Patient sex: M
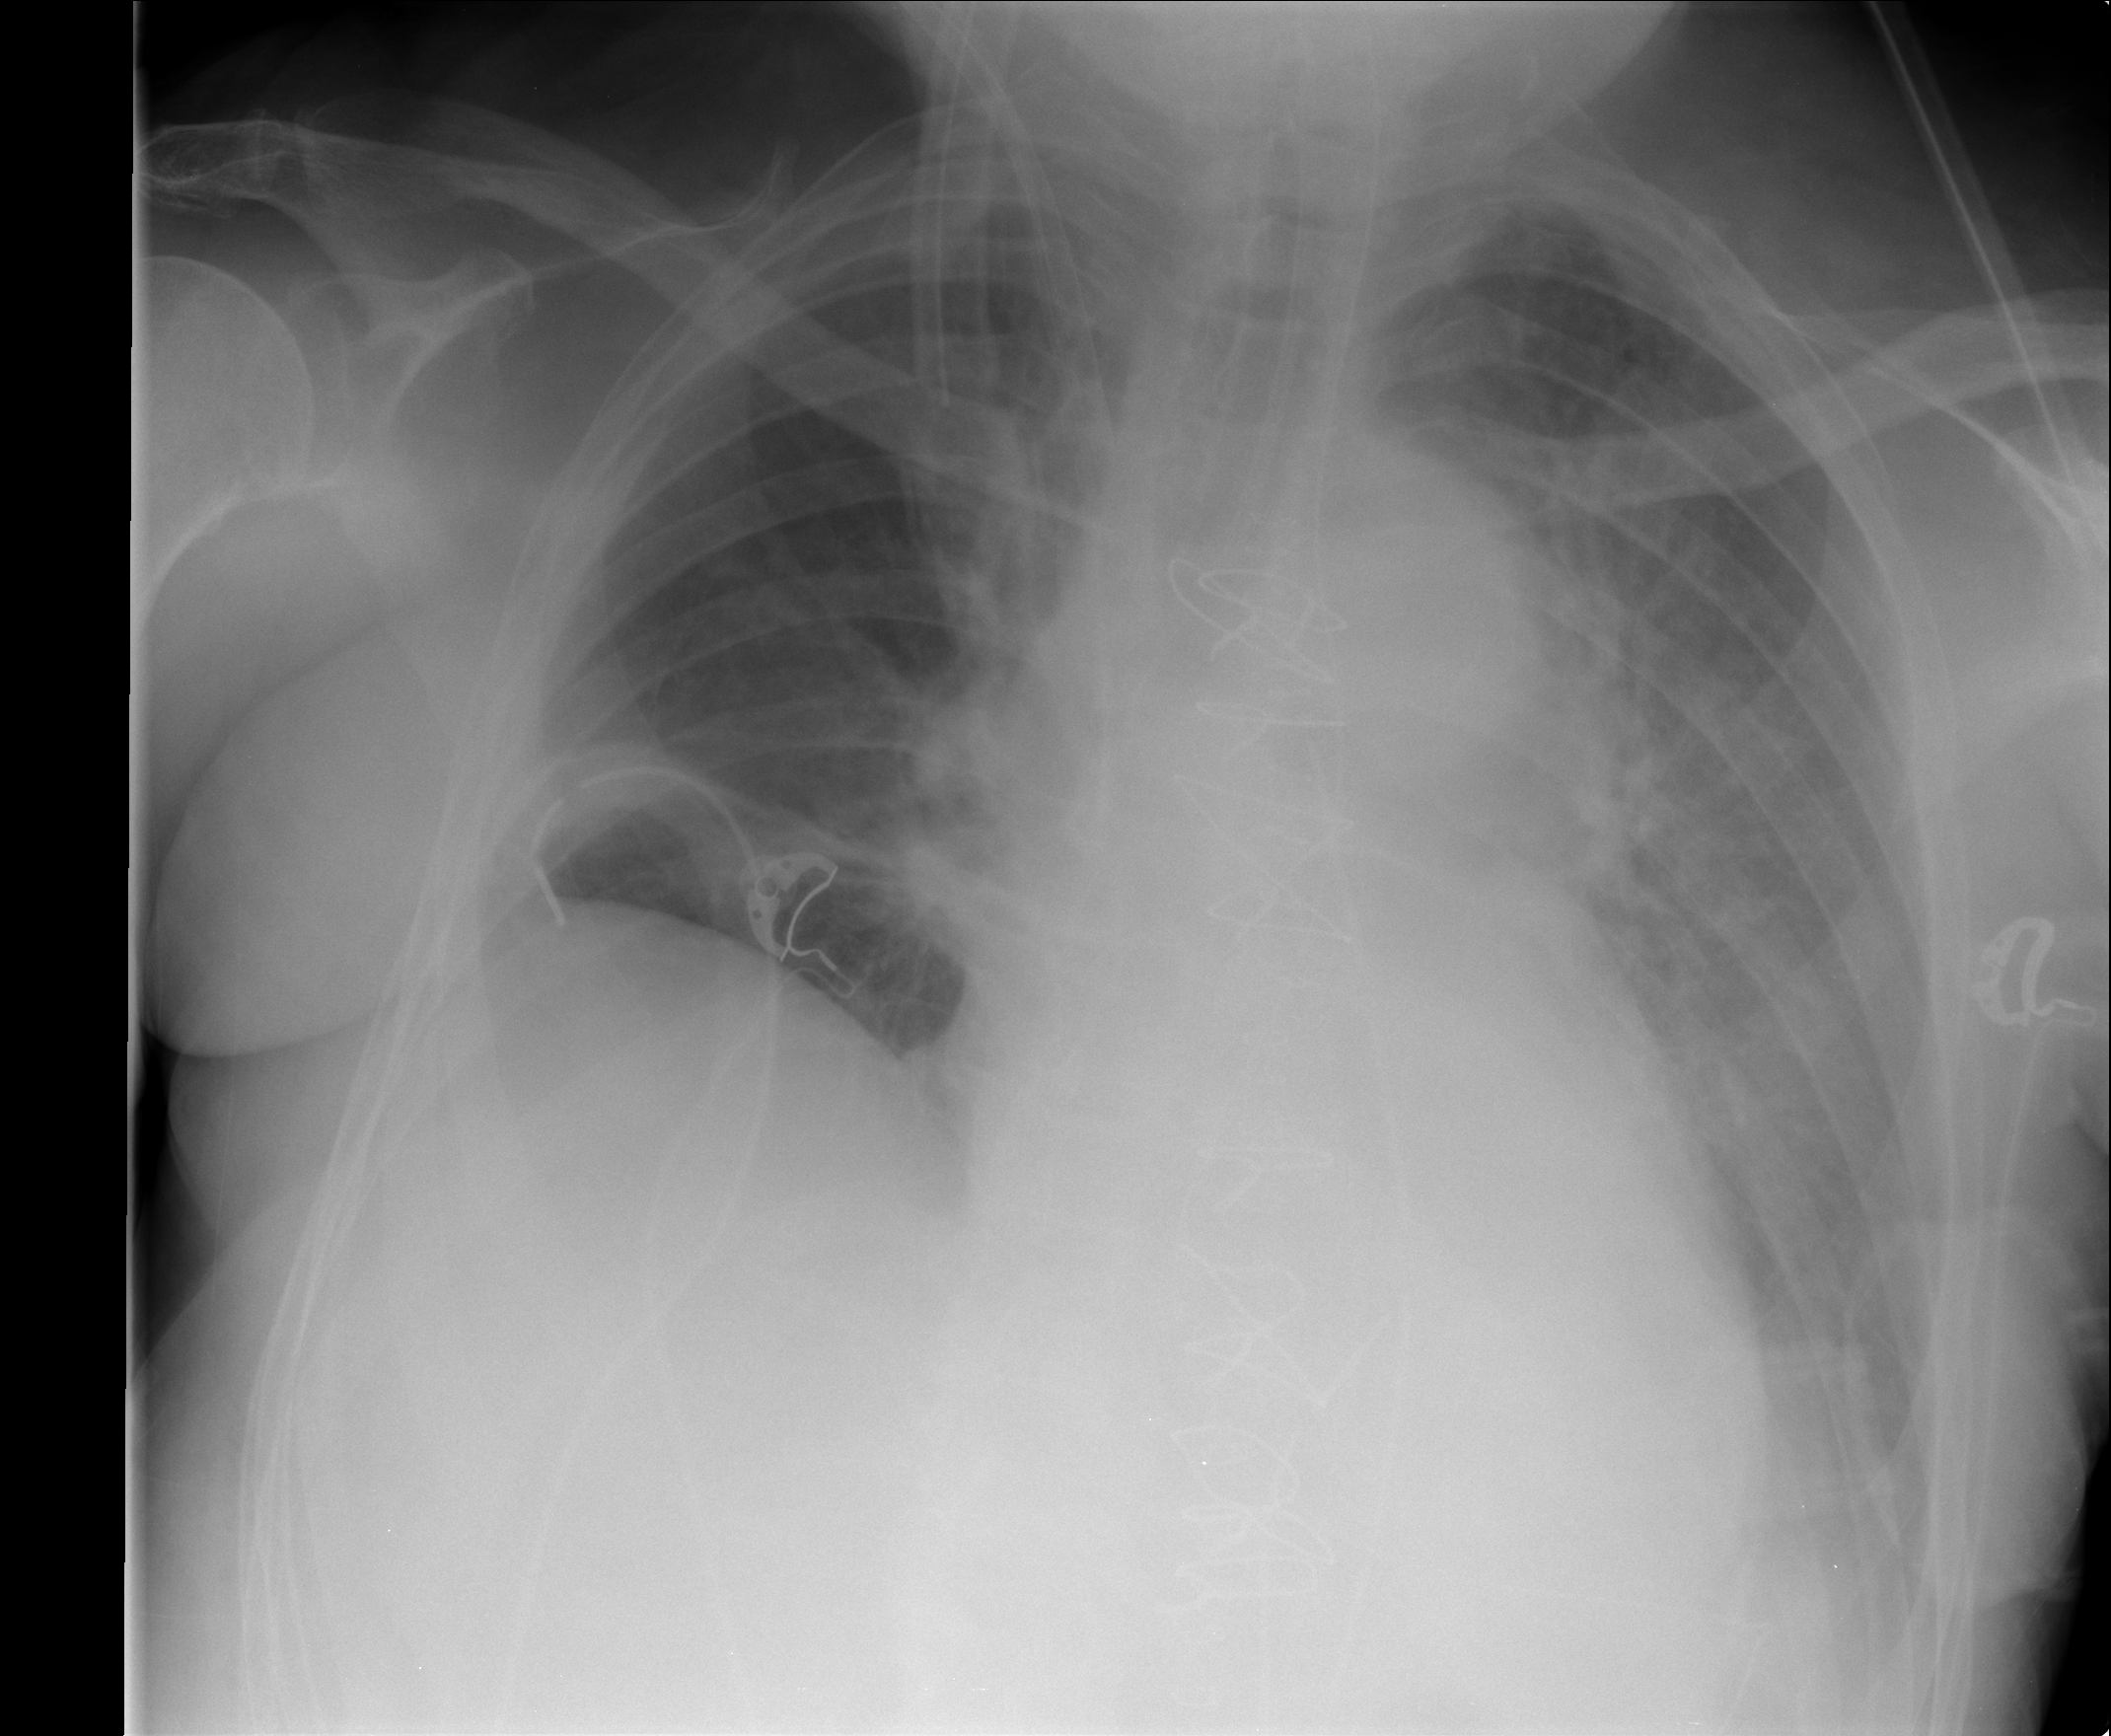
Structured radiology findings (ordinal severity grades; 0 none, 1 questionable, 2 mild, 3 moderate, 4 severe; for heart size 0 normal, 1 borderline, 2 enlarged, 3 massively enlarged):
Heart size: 2
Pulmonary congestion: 3
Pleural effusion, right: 1
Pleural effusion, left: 1
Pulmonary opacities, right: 1
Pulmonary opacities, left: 1
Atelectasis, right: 1
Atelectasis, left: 2